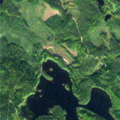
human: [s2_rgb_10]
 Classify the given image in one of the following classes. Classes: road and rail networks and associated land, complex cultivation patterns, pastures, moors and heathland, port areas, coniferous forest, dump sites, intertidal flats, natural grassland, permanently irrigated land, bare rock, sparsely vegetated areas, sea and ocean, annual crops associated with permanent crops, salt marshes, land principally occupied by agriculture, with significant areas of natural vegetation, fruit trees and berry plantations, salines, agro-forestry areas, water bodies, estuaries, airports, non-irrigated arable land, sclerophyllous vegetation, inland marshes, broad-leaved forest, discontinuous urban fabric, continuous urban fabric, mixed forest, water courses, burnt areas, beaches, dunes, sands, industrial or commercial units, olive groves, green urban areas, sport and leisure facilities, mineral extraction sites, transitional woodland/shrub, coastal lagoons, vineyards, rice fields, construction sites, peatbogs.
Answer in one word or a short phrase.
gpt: coniferous forest, mixed forest, water bodies